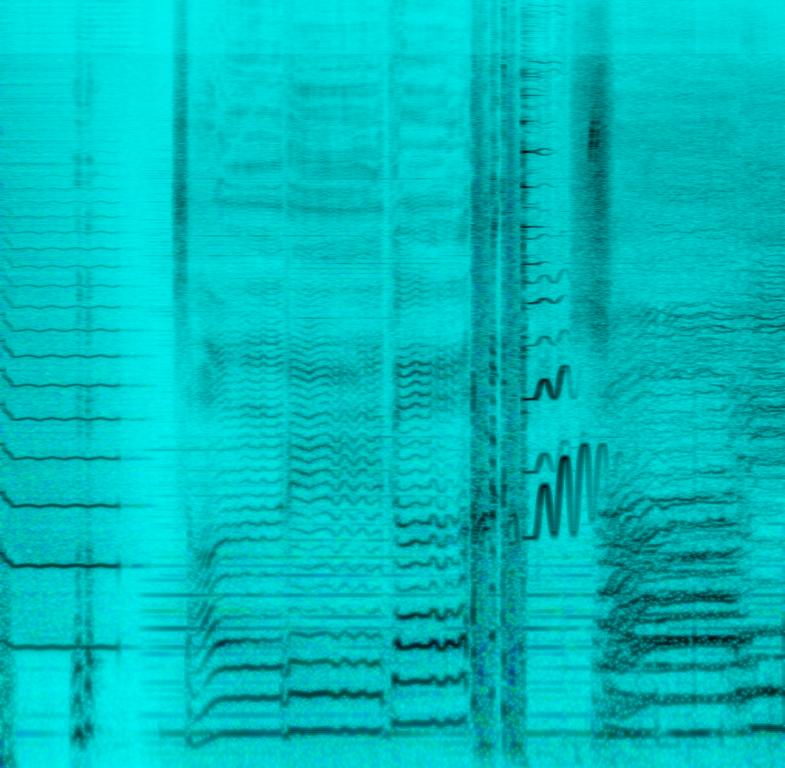
The low quality recording features a parody that contains metallic detuned percussion, funny synth lead, wide sustained string melody in the background, male and crow cough, wooden percussion hits layered with coughs and flat male vocals, alongside harmonized mixed vocals, singing over it. It sounds funny and weird - almost like a TV commercial.